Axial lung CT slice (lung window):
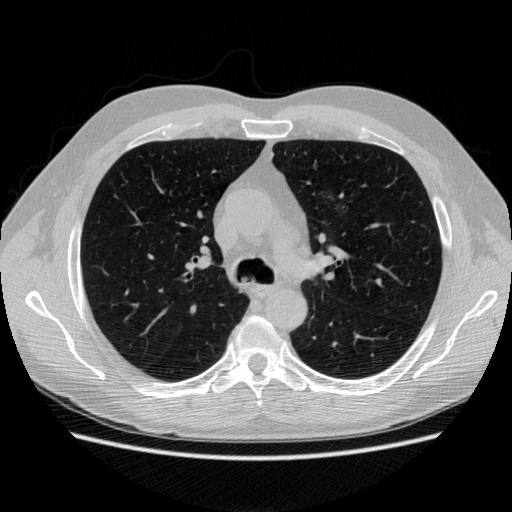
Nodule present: no